Interaction volume radius: 10 \u00c5
Interaction volume height: 30 \u00c5
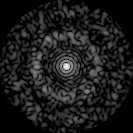
Disorder parameter: 0.8532